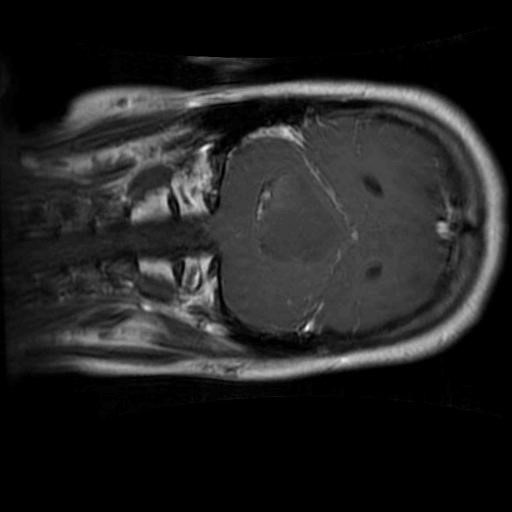
Label: brain_glioma